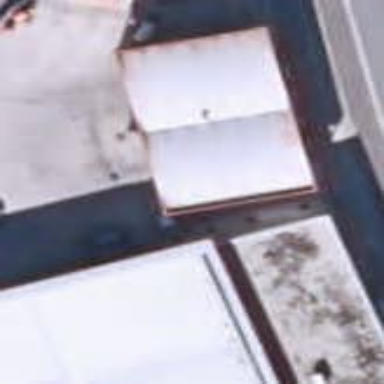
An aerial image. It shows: Building that serves as fuel station.